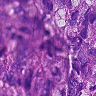
Metastatic tissue present: yes